Interaction volume radius: 5 \u00c5
Interaction volume height: 20 \u00c5
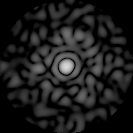
Disorder parameter: 0.8129